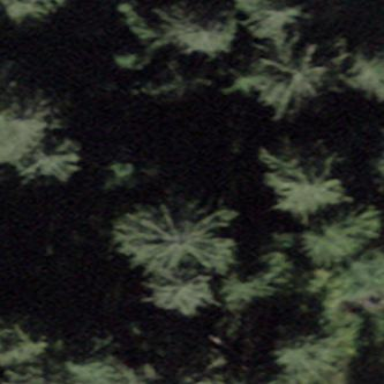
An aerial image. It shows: Forest area.